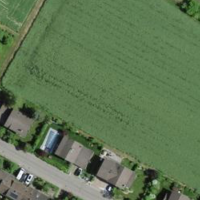
EUNIS habitat code: 52
Species observed at this site:
Anacamptis pyramidalis